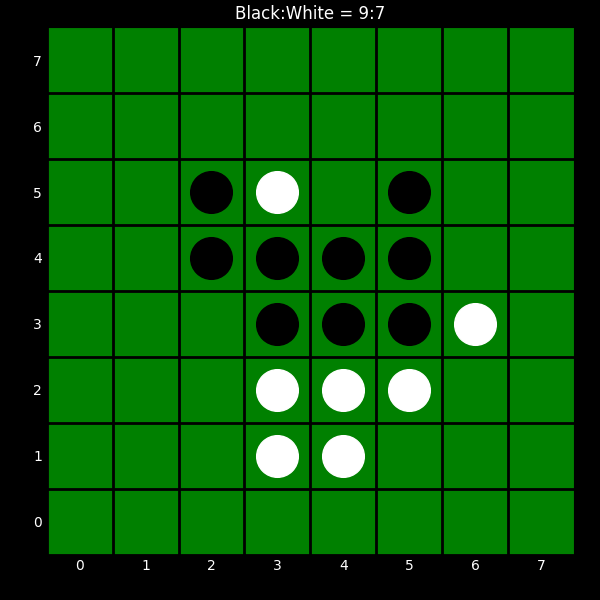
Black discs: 9
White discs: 7